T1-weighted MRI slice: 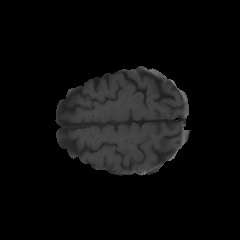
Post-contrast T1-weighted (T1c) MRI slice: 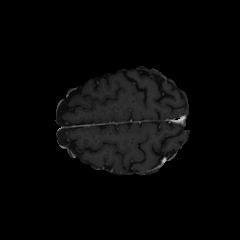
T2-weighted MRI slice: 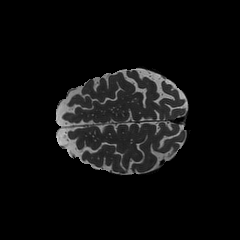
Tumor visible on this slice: no